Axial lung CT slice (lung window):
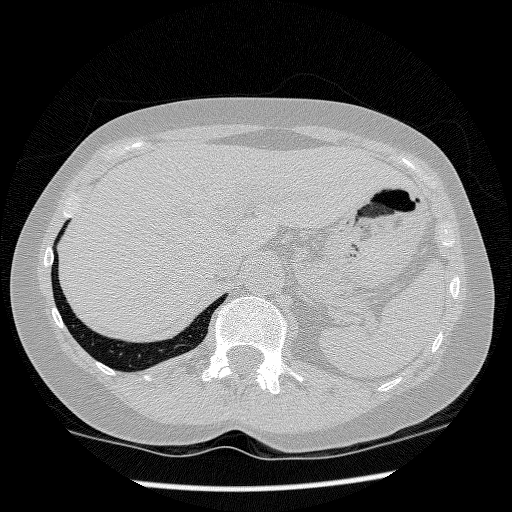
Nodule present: no